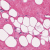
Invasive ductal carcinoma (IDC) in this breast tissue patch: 0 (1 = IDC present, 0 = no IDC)